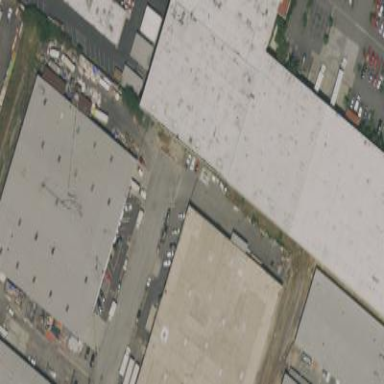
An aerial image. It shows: Industrial building.